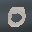
Label: 0